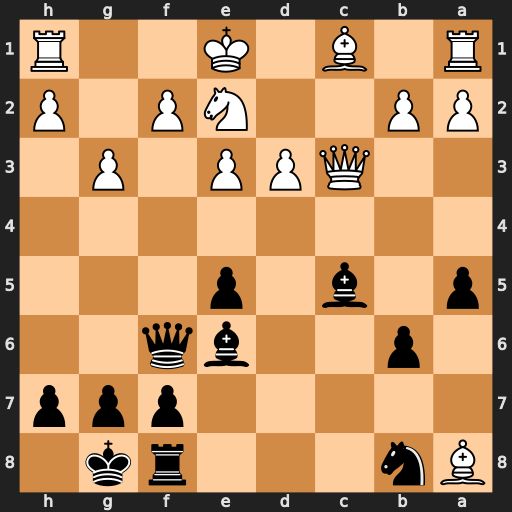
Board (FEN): Bn3rk1/5ppp/1p2bq2/p1b1p3/8/2QPP1P1/PP2NP1P/R1B1K2R
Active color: b
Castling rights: KQ
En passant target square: -
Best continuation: Bb4 Bd2 Bxc3